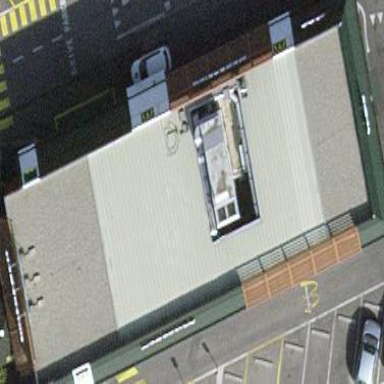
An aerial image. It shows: Retail building.